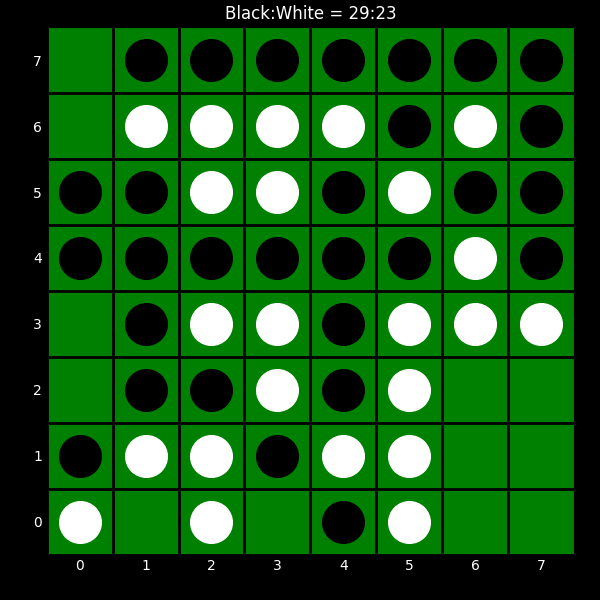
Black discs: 29
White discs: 23